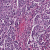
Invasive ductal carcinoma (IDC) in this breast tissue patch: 1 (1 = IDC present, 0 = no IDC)